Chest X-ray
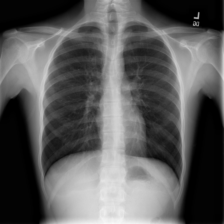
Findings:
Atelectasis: negative
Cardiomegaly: negative
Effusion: negative
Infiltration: negative
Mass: negative
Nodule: negative
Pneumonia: negative
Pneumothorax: negative
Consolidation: negative
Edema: negative
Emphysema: negative
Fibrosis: negative
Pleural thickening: negative
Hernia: negative